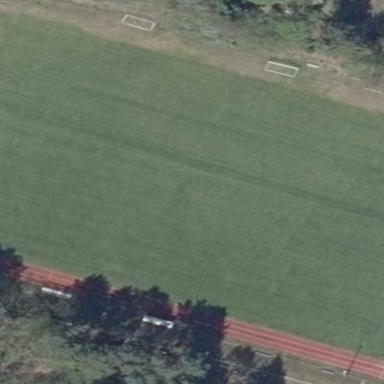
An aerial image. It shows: Soccer pitch for outdoor sports and leisure activities.